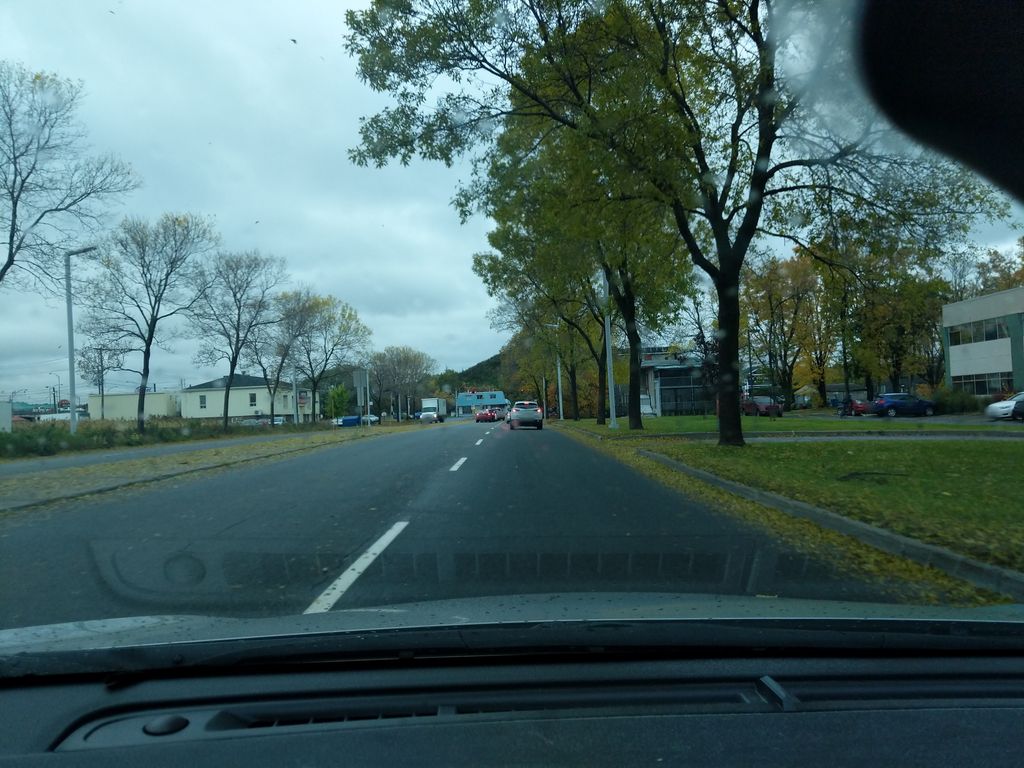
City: quebec_city